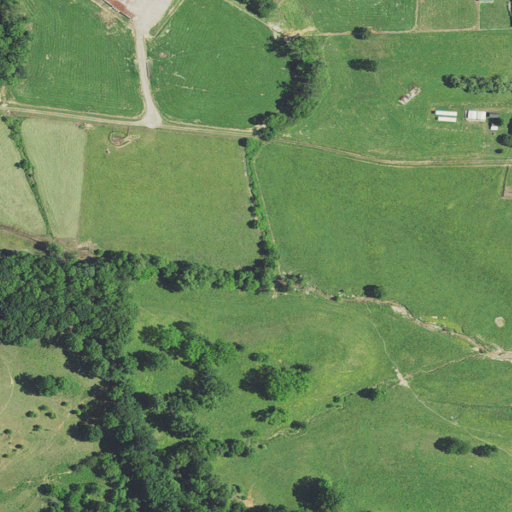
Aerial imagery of valley in North Carolina named Engle Hollow containing pasture, deciduous forest, open development, mixed forest, shrub, and low intensity development